The image is a continuous-wavelet scalogram (time versus scale) of a rotating-machine vibration signal. Diagnose the rotating machine from this image, choosing from: normal, misalignment, unbalance, looseness.
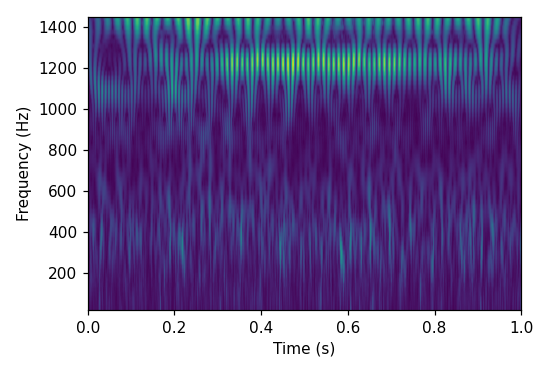
Answer: looseness